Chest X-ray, PA view. Patient: 22 years old, sex F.
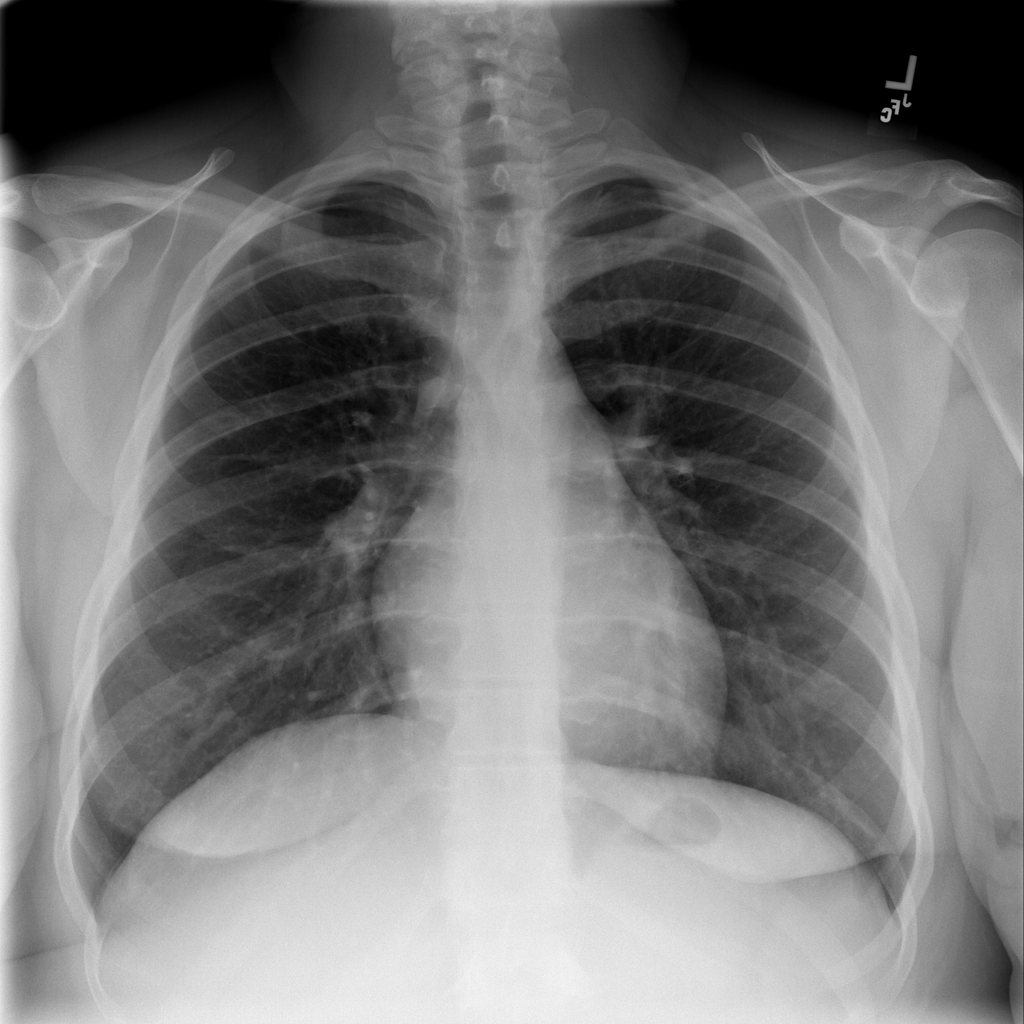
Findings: No Finding